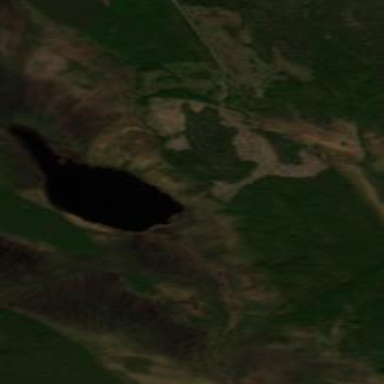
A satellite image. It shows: Serene lake surrounded by nature.